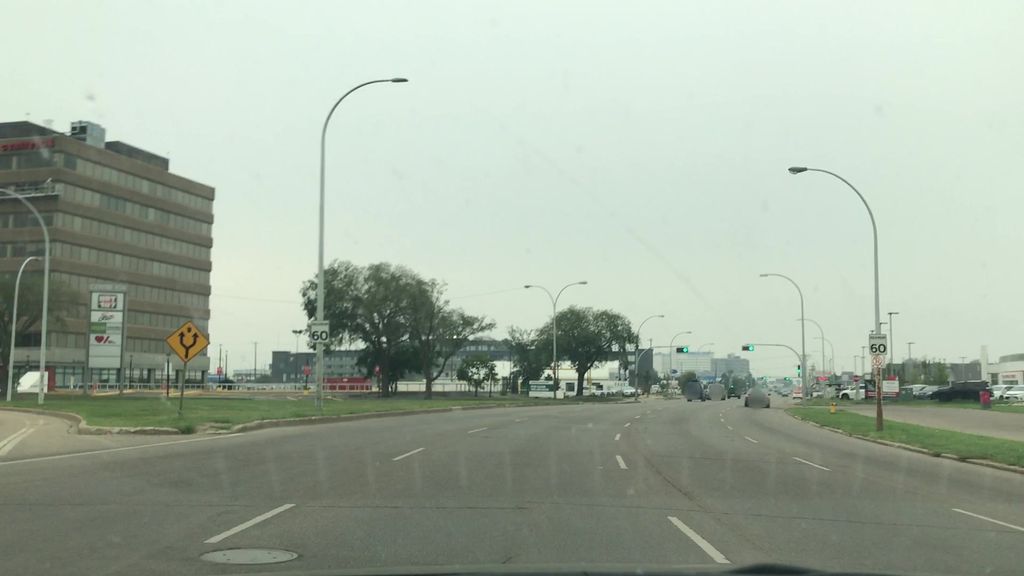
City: edmonton